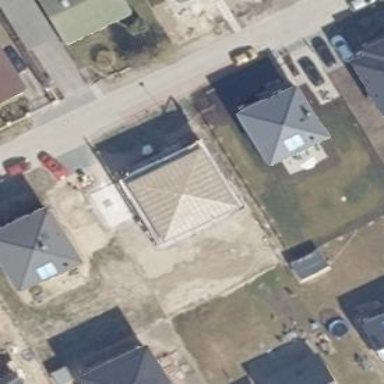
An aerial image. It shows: Detached building.